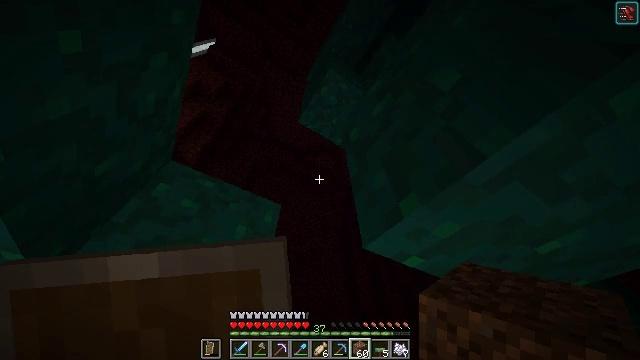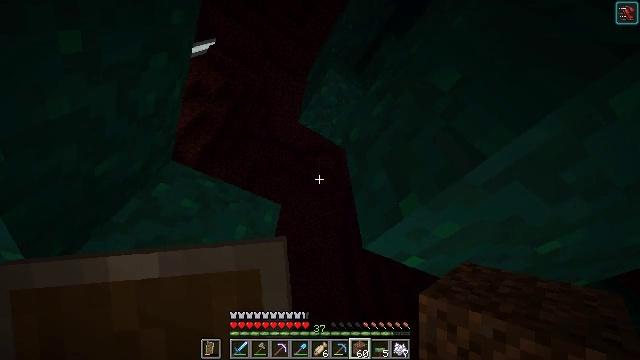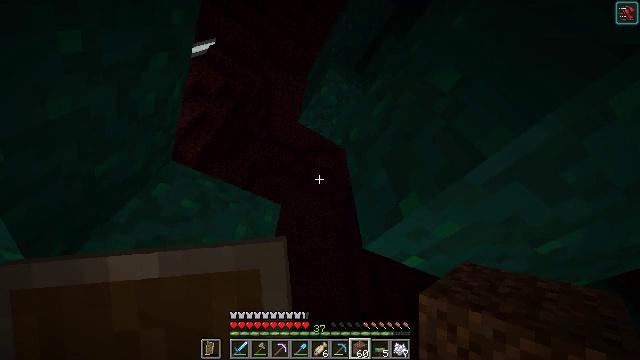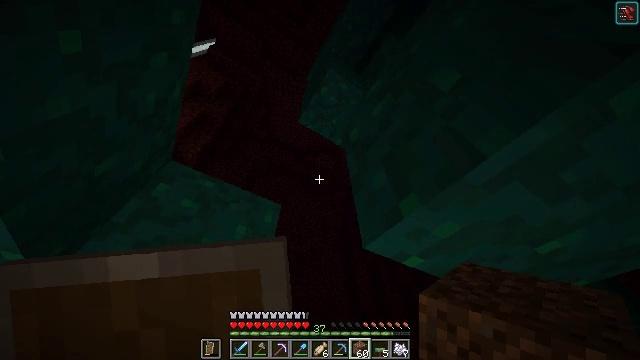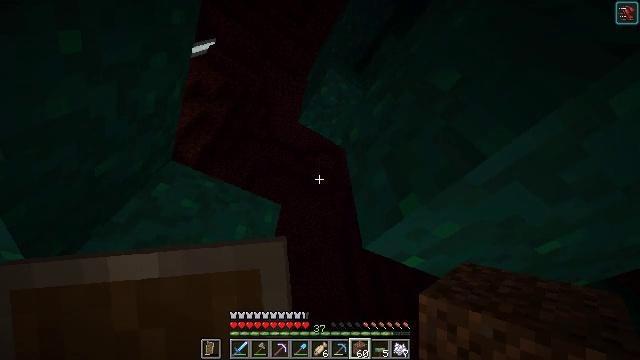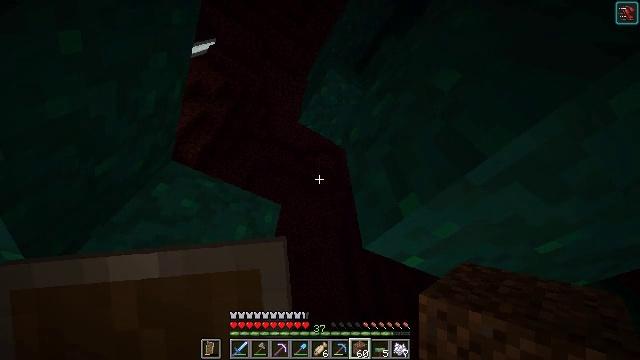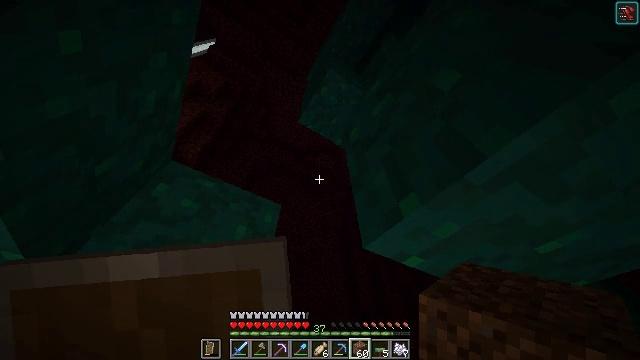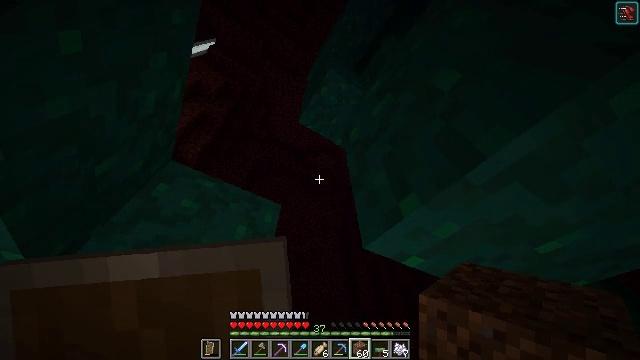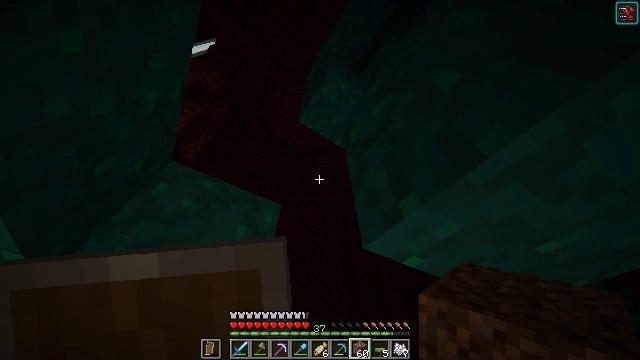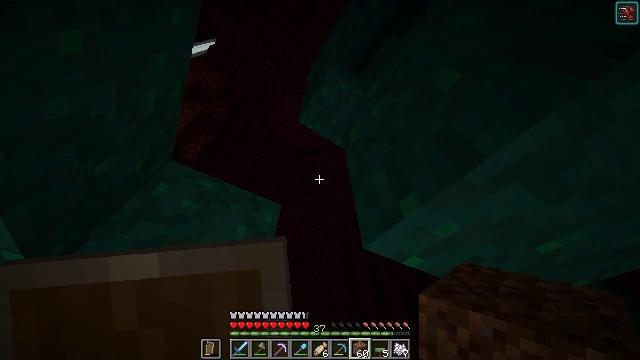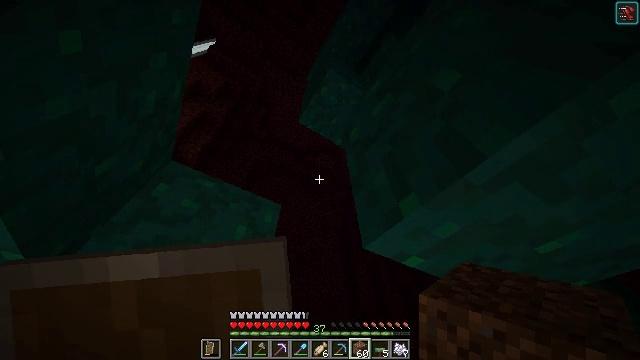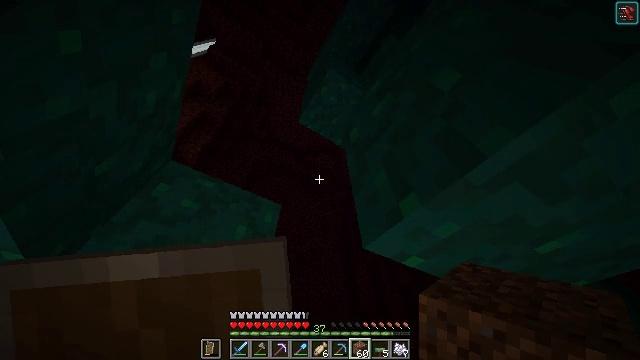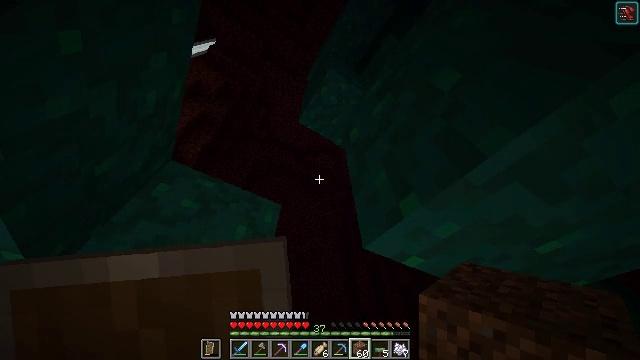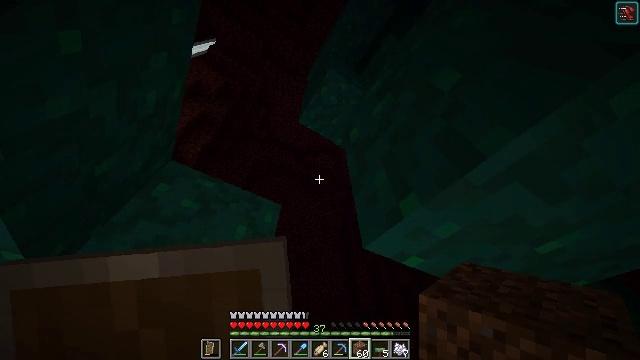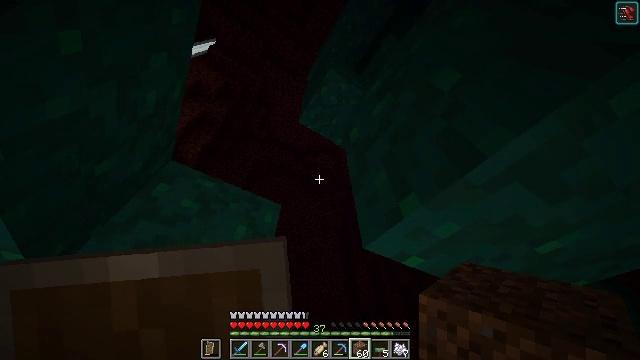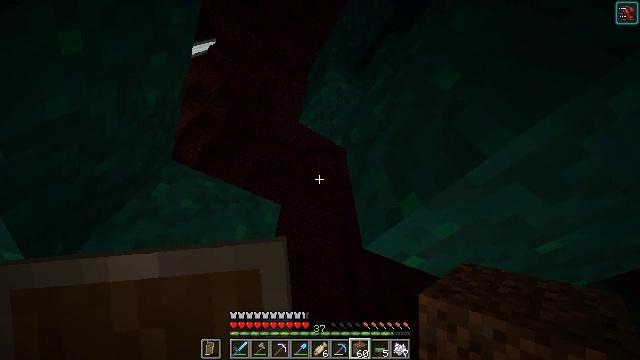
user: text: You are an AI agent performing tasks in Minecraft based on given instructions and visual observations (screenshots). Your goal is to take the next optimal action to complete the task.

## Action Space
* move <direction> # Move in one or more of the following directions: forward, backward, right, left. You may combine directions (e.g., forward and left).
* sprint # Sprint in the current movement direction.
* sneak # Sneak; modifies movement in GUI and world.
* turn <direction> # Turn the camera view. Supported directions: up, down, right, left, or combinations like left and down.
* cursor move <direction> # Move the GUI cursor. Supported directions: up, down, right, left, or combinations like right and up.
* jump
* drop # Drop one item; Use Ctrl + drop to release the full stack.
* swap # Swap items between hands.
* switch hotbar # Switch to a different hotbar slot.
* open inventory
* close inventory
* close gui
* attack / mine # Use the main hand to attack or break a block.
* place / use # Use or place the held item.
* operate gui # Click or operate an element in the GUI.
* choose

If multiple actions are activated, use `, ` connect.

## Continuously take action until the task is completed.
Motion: motion action
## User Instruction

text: Break the warped wart block.
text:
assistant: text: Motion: no_op
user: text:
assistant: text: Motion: no_op
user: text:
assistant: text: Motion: no_op
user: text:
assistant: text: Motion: no_op
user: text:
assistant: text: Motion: no_op
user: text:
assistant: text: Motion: no_op
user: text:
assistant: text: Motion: no_op
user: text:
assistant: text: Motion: no_op
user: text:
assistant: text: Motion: no_op
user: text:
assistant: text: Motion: no_op
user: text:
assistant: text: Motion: no_op
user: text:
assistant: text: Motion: no_op
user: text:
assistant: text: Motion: no_op
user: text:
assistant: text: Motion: no_op
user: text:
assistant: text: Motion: no_op
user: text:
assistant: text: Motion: no_op
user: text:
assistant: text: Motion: no_op
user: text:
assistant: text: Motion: no_op
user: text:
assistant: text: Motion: no_op
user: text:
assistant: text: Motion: no_op
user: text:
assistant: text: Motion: no_op
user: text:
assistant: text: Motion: no_op
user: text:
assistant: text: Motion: no_op
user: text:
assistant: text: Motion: no_op
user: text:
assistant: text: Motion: no_op
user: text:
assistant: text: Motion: no_op
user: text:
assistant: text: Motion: no_op
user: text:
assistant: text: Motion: no_op
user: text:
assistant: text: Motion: no_op
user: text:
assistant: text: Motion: no_op